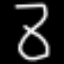
Label: hourglass